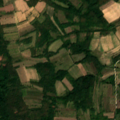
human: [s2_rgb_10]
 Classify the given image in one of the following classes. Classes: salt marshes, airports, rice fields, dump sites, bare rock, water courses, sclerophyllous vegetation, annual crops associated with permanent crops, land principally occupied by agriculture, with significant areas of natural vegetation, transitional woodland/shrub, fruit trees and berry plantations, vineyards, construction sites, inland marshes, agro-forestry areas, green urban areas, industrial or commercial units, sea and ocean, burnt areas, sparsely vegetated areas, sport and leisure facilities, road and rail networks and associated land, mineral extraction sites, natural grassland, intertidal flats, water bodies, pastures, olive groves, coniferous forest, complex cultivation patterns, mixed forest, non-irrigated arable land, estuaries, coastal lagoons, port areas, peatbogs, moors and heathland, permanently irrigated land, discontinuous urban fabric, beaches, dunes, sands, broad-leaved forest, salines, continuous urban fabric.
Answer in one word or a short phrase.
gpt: non-irrigated arable land, complex cultivation patterns, land principally occupied by agriculture, with significant areas of natural vegetation, broad-leaved forest